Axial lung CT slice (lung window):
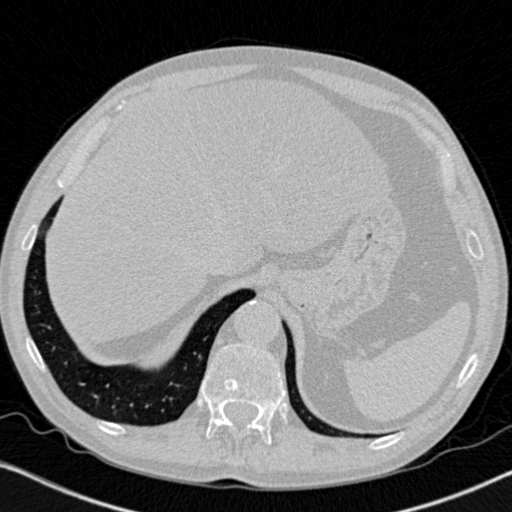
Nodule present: no